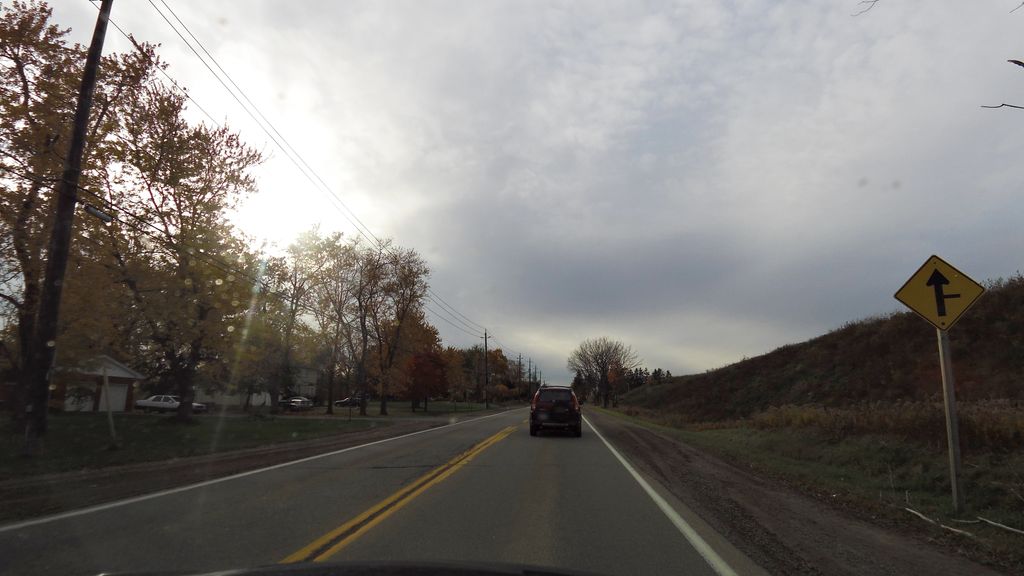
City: hamilton